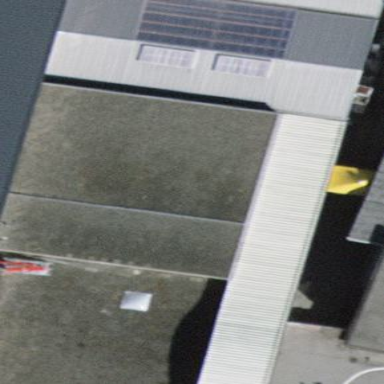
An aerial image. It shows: Industrial building.